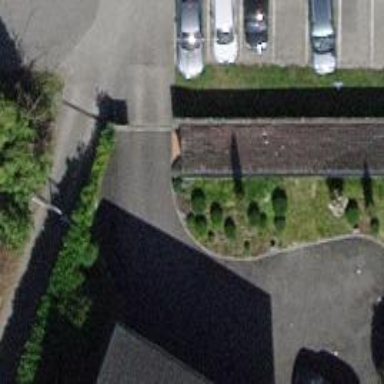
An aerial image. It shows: Gate.